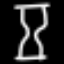
Label: hourglass